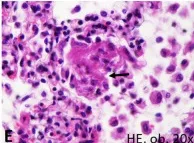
Necrosis of the desquamated cells, with genesis of membranes.
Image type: pathology (h&e)